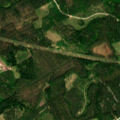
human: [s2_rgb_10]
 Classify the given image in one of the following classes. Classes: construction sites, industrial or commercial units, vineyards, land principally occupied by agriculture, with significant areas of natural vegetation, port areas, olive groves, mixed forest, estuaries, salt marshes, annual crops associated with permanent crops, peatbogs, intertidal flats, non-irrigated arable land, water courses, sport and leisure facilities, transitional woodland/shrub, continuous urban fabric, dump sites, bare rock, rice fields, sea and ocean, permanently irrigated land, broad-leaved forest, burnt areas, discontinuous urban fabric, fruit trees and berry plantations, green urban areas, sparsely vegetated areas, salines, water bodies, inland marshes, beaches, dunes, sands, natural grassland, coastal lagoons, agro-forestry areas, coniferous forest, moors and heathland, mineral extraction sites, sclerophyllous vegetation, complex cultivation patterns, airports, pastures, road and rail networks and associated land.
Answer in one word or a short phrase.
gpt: coniferous forest, mixed forest, transitional woodland/shrub